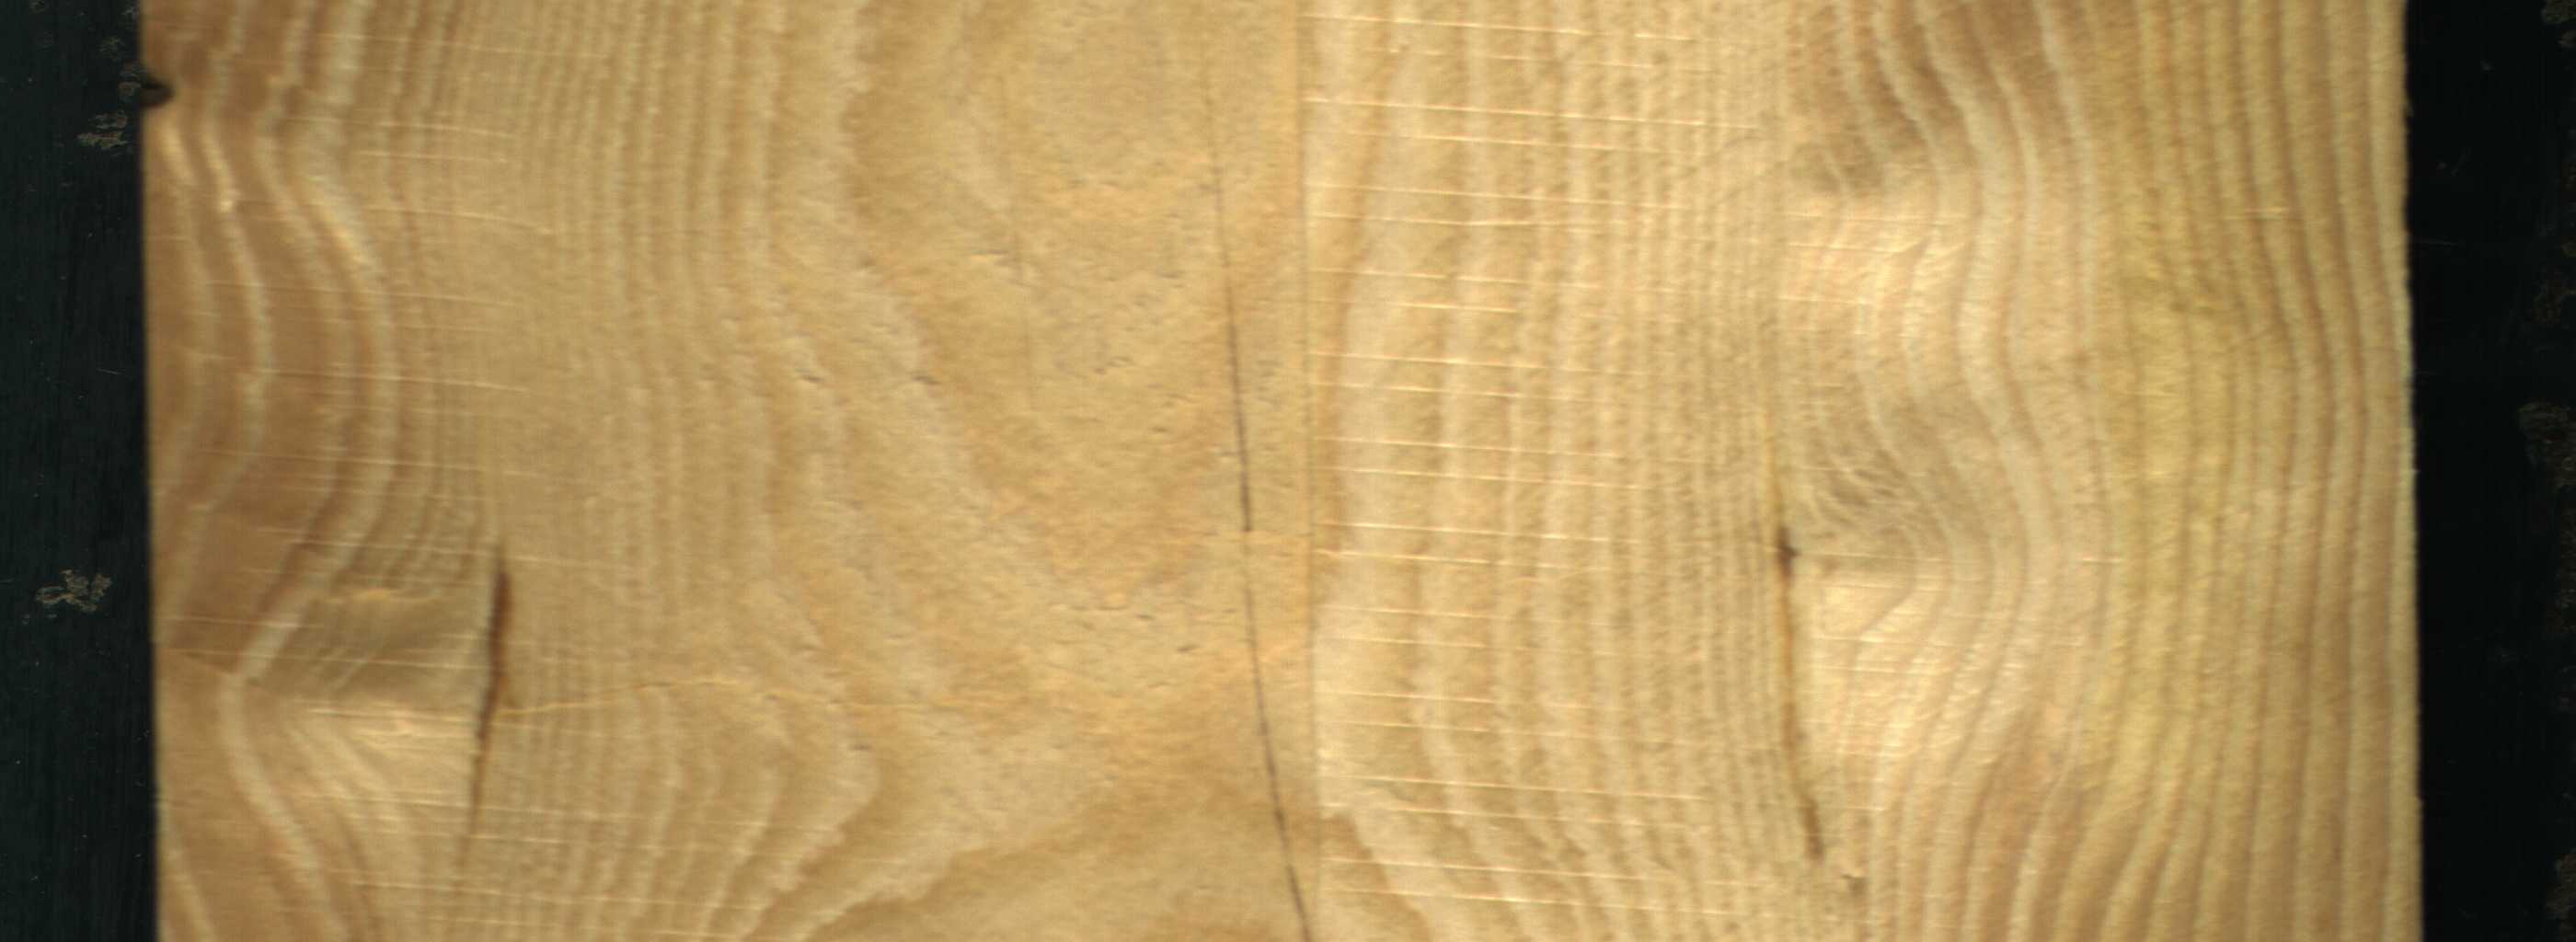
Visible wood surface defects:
resin
resin
Crack
Knot_missing